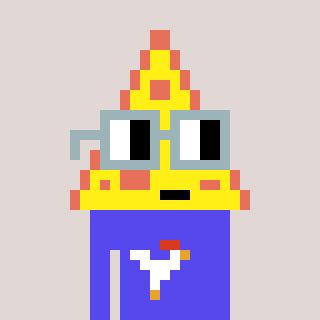
a pixel art character with square dark gray glasses, a pizza-shaped head and a computerblue-colored body on a warm background